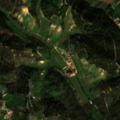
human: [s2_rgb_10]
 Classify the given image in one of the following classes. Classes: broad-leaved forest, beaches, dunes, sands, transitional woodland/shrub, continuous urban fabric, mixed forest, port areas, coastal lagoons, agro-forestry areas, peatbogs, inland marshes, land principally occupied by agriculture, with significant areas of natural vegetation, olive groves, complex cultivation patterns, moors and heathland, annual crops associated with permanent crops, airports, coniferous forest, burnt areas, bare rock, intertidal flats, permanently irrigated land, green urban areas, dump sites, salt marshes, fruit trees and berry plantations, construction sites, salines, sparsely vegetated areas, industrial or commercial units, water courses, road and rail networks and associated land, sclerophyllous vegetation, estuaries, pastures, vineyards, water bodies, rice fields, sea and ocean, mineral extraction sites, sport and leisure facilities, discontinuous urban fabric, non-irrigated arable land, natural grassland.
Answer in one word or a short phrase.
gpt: permanently irrigated land, vineyards, land principally occupied by agriculture, with significant areas of natural vegetation, coniferous forest, mixed forest